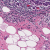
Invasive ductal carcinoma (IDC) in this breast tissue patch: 0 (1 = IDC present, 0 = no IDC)